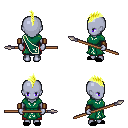
a pixel art fantasy rpg character, female body template, dark elf, purple skin, sash dress, red pants, gold mohawk hairstyle, leather bracers, black slippers, spear, four views (front, back, left, right), 2x2 character sprite sheet, small pixel art, hard edges, no anti-aliasing